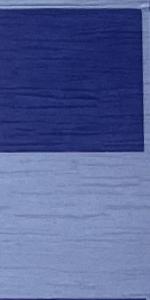
Label: Empty